Question: How can i execute a dynamic action when i click in the button of a report to change to another page of vale ?

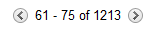
Answer: First, change the report template so that it assigns an ID to the next and previous buttons. For example:
'''
Next Page Template:
-------------------
<a href="#LINK#" class="t20pagination" id="#REGION_STATIC_ID#next">
#PAGINATION_NEXT# &gt;</a>
Previous Page Template:
-----------------------
<a href="#LINK#" class="t20pagination" id="#REGION_STATIC_ID#previous">
&lt;#PAGINATION_PREVIOUS#</a>
'''
Then give your report region a Static ID e.g. 'MYREP'. The next and previous links will then have IDs 'MYREPnext' and 'MYREPprevious'.
You can now create dynamic actions referencing those IDs as DOM objects or jQuery selectors.
Be sure to set the dynamic action's Event Scope to "live" so that the actions still work after the report has been refreshed due to pagination.